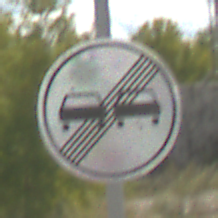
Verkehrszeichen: EndeUeberholverbot
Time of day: Midday
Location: Outdoor (Suburban)
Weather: PartlyCloudy
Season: Summer
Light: Natural